Field crop: maize
Growth stage: 1
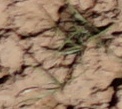
Species: lolium